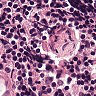
Metastatic tissue present: no